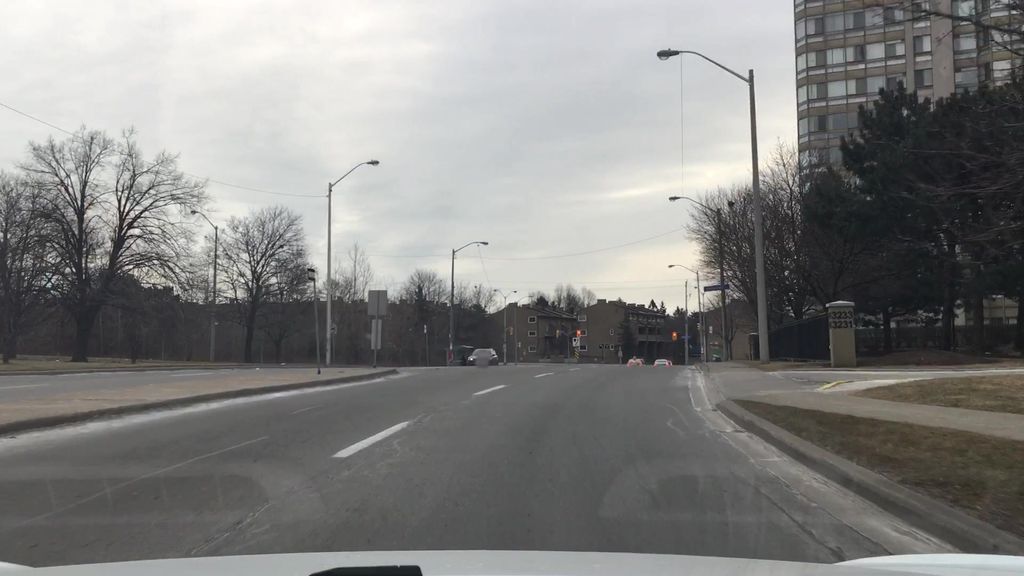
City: toronto